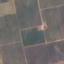
Land use / land cover class: PermanentCrop